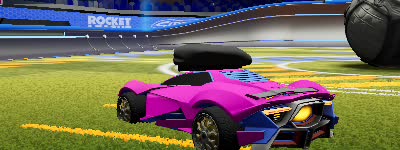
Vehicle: werewolf